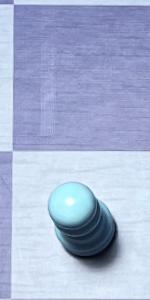
Label: Pawn_White